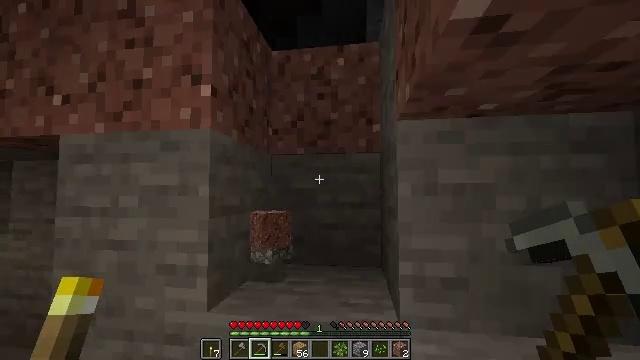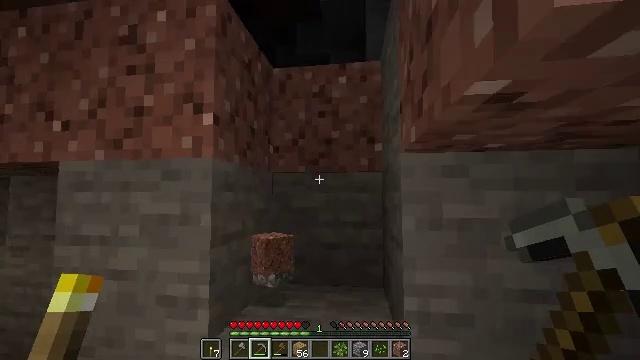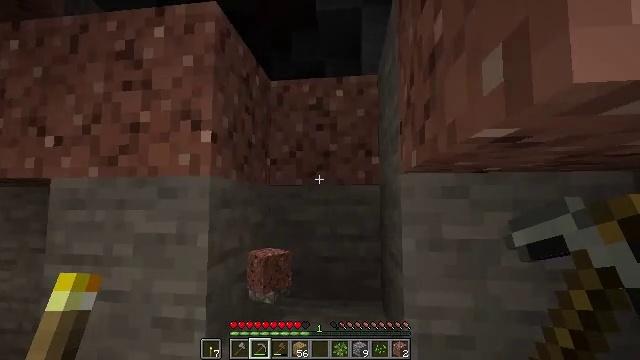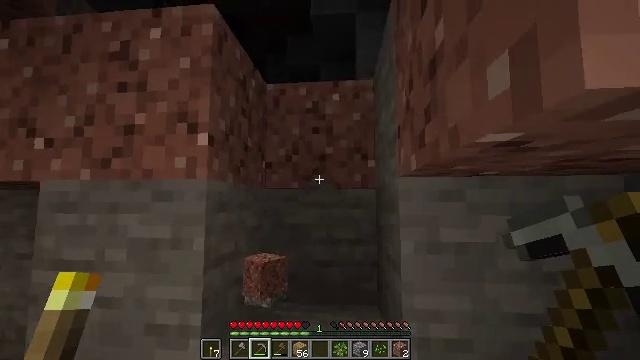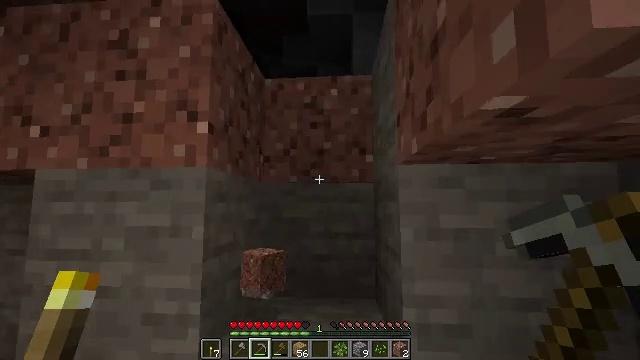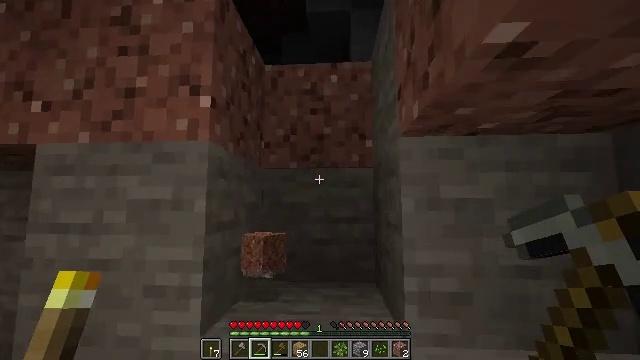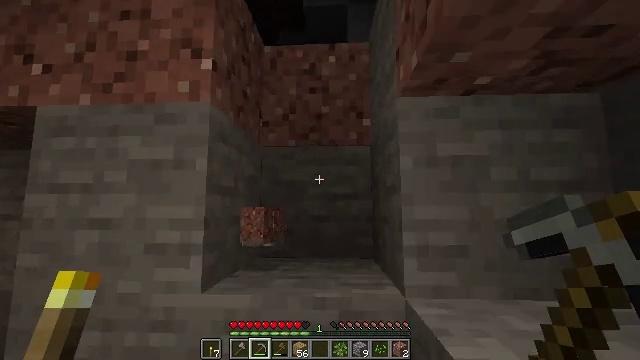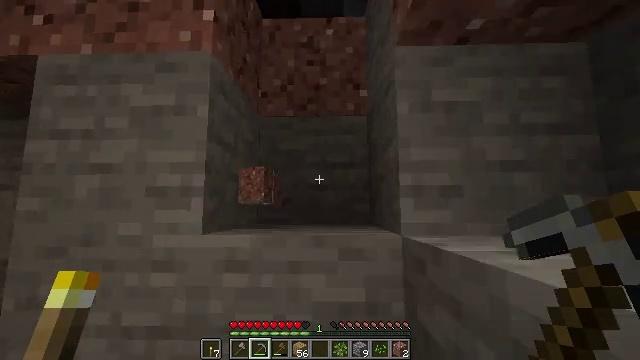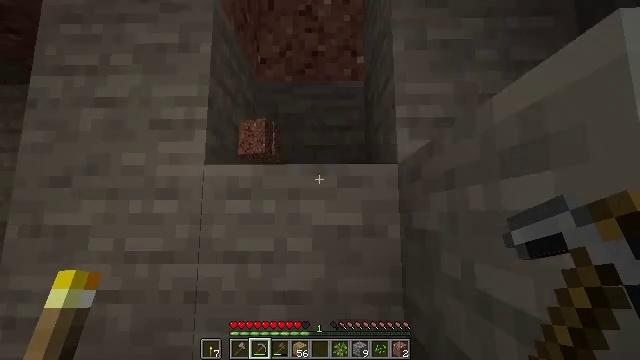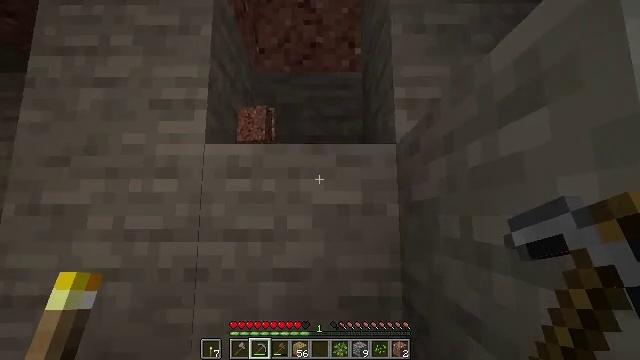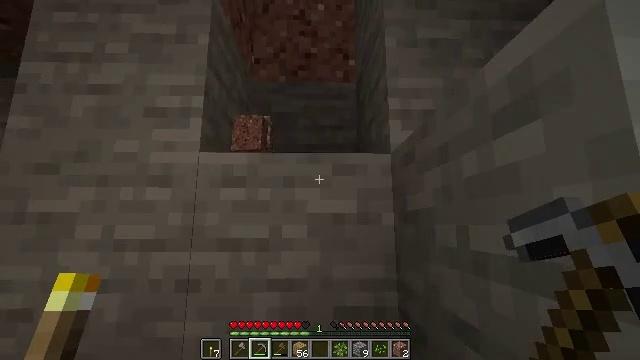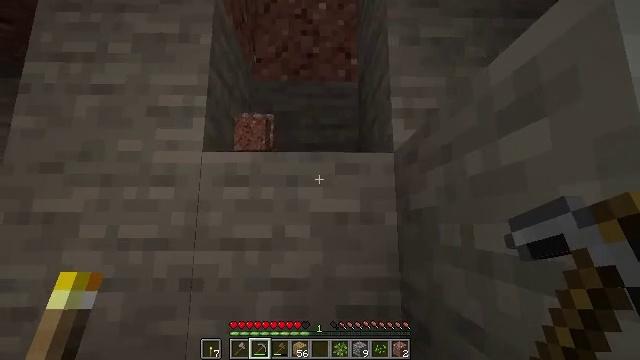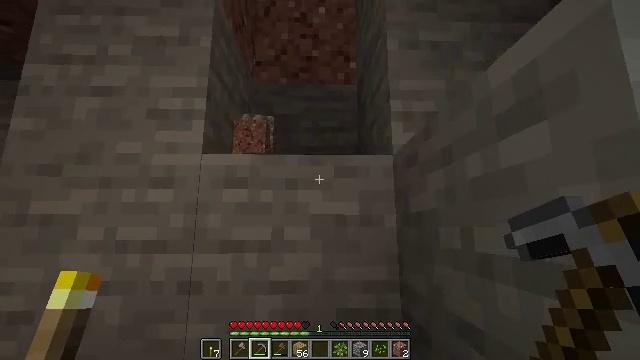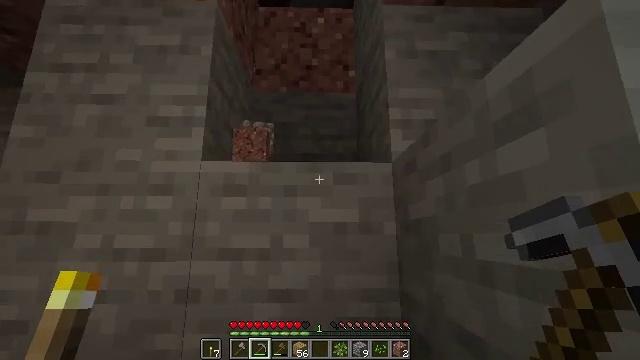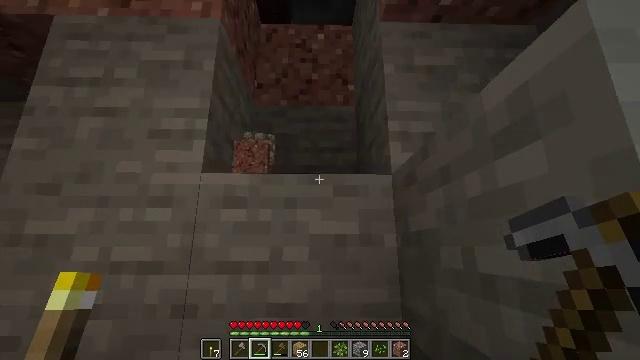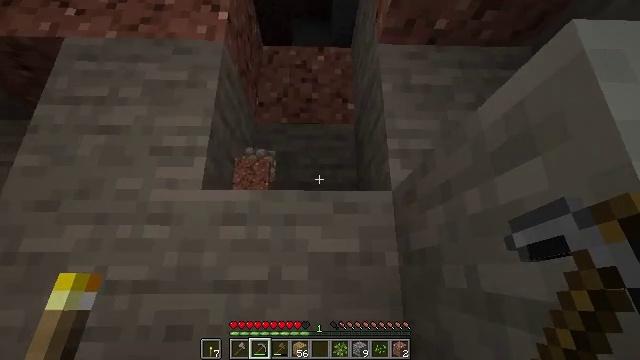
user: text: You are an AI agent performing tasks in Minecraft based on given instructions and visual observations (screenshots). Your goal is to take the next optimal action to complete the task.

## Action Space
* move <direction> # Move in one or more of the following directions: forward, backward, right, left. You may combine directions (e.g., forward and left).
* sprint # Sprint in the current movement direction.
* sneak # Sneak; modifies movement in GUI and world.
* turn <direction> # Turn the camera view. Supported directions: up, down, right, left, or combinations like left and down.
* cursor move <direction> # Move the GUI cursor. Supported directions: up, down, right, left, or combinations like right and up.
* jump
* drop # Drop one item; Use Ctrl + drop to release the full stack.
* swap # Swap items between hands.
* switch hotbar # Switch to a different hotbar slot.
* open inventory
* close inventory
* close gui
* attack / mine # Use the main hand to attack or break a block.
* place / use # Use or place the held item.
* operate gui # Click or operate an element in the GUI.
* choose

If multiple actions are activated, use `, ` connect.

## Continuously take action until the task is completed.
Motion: motion action
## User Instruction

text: Attack the ground to harvest granite.
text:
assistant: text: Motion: move forward, jump
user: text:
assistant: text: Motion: move forward, turn right
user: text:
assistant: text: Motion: move forward, turn right
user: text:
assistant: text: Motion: turn right
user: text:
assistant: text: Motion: no_op
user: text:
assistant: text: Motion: no_op
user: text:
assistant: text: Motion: turn right
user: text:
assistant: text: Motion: no_op
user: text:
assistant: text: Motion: no_op
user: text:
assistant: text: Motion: turn right and up
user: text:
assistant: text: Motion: no_op
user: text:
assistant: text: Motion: no_op
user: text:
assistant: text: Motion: turn up
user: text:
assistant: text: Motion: turn up
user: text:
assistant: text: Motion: turn up
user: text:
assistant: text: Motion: turn up
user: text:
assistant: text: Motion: no_op
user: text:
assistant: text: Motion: move forward
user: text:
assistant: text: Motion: move forward
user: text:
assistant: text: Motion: move forward, jump
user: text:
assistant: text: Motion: move forward, jump
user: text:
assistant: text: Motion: move forward, jump
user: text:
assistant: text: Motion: move forward, jump
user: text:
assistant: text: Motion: move forward, jump
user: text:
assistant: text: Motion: move forward
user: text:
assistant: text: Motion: move forward
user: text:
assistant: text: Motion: move forward
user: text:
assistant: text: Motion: move forward
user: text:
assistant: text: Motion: move forward
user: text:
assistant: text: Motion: move forward